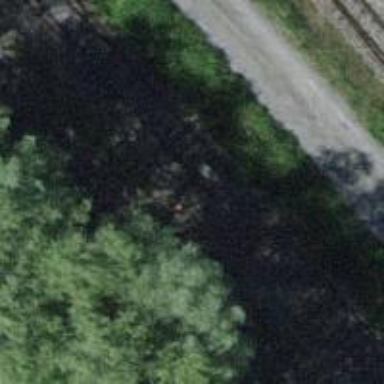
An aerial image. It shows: Railway switch.